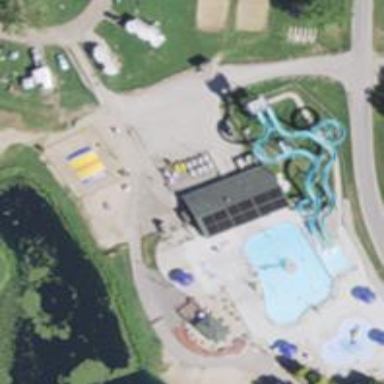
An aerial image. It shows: Water park.